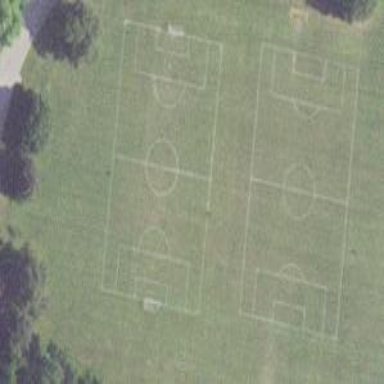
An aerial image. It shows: Soccer pitch for leisure land activities.